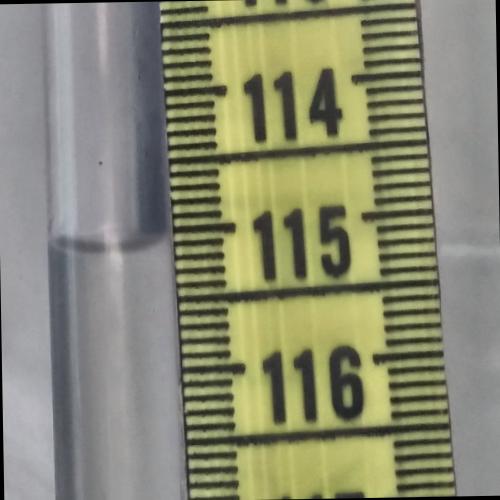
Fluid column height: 115.1 cm